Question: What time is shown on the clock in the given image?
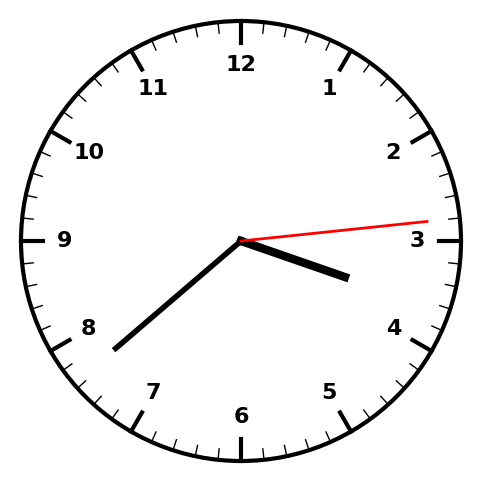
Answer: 03:38:14